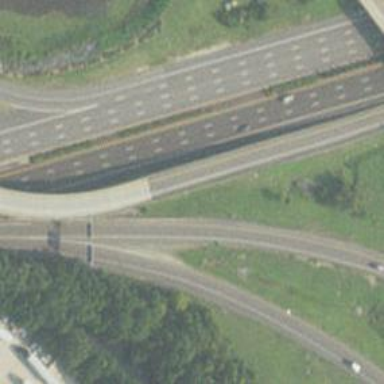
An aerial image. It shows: Motorway link.